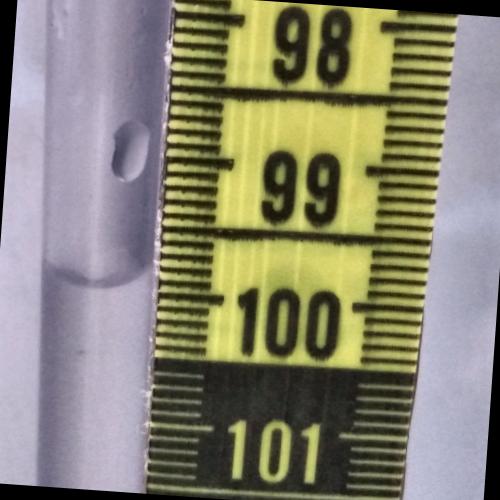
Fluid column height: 99.9 cm